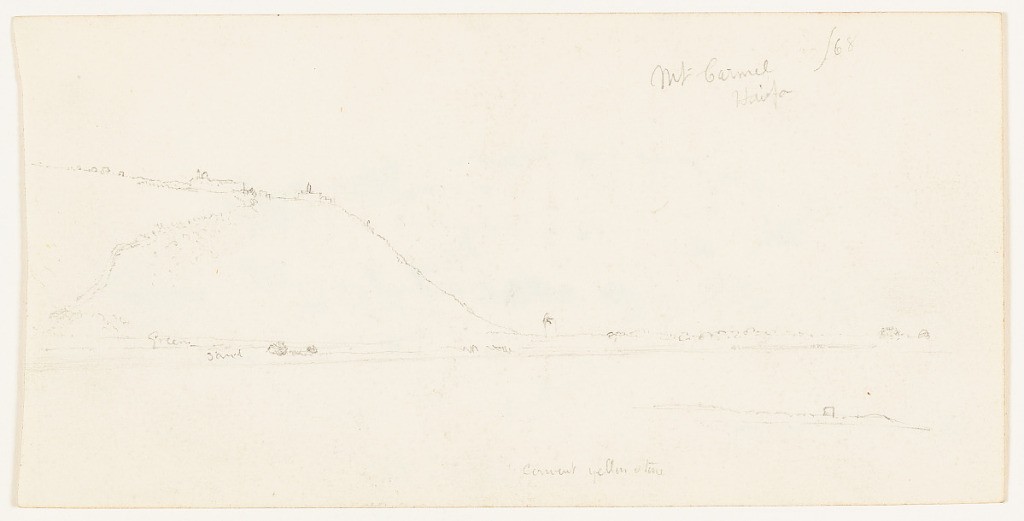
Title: Mt. Carmel and Haifa from the Sea
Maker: Frederic Edwin Church, American, 1826–1900
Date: February 7, 1868
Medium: Graphite on white laid paper; verso; graphite
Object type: Drawing
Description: Landscape study showing a view from the sea of Mt. Carmel and the city of Haifa, in what is now Israel. Water extends from foreground to middle distance, where it meets the shore. At left, Mt. Carmel rises dramatically and is crowned with the Monastery of Our Lady of Mount Carmel. At center, the flat coastline extends to the right.

Verso: Landscape study showing a distant view of the city of Jaffa, in what is now Israel. Water extends from foreground to middle distance, where it meets a shoreline at the base of the city, which is built on a round hill. The arched, semi-spherical form of the prominence dominates the center of the composition at center and is covered in structures.